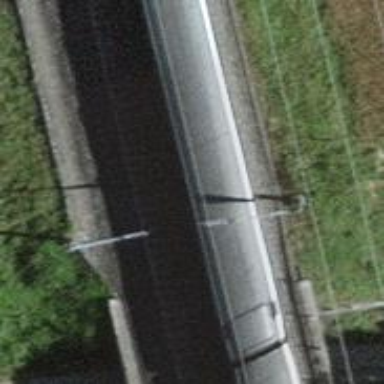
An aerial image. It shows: Single-track electrified railway with contact line.